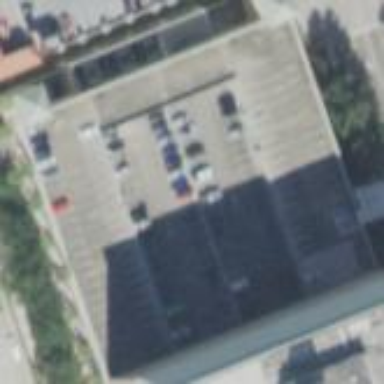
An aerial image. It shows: Multi-storey parking building.